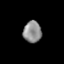
Tissue: lung
Cell type: T cells
Senescence score: 0.2259
Nuclear area (px): 385
Mean DAPI intensity: 141.229